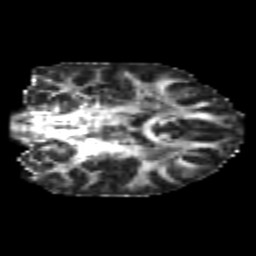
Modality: FA
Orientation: coronal
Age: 22
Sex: female
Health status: healthy
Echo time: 0.074 s